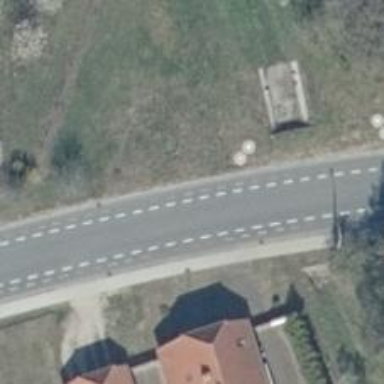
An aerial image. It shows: Primary highway with cycle lanes on both sides.